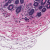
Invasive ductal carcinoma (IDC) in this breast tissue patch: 0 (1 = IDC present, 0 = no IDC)